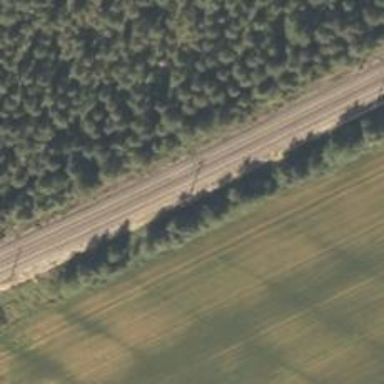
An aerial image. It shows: Railway with continuous electrified contact line.